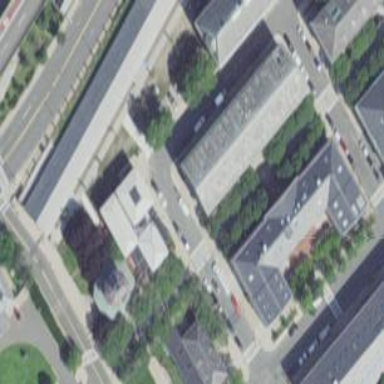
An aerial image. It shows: Building.